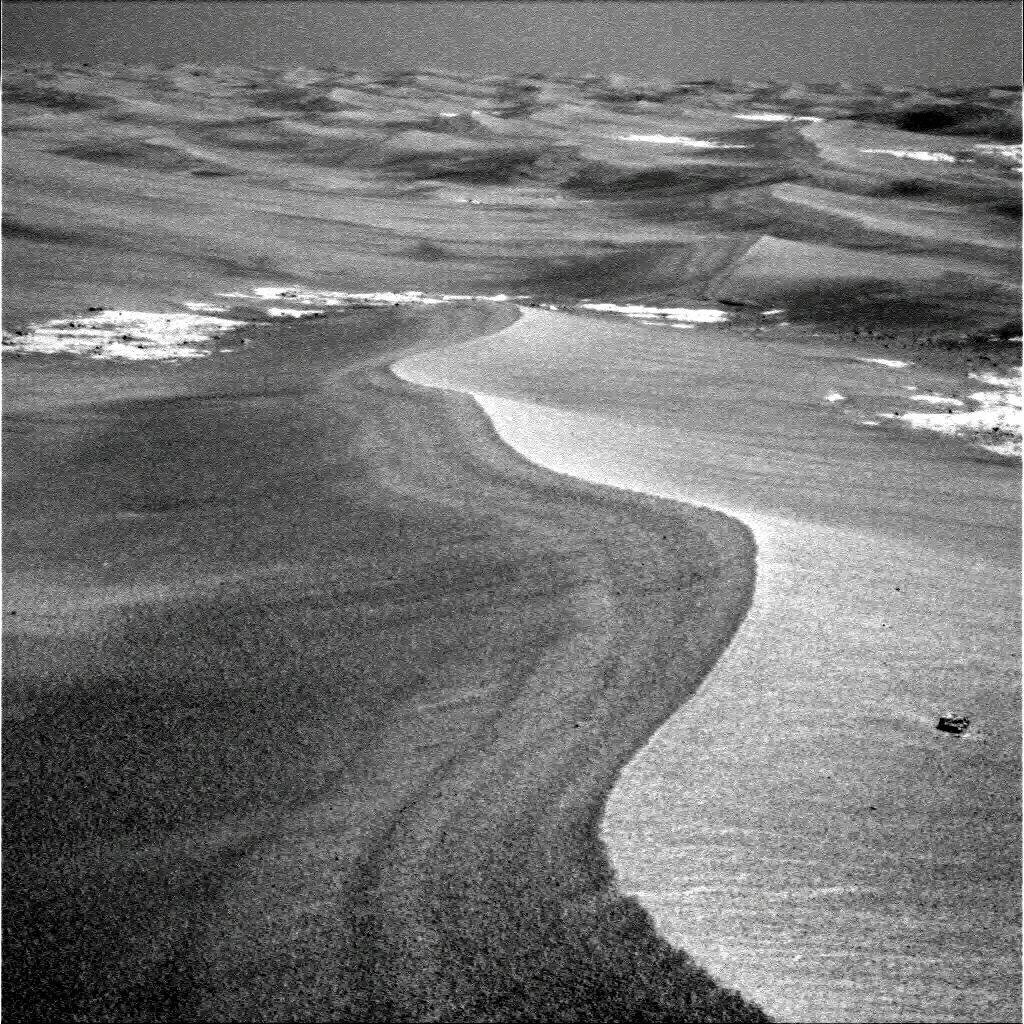
Terrain classes present: Bedrock, Gravel / Sand / Soil, Rock, Sky / Distant Mountains